Field crop: tomato
Growth stage: 1
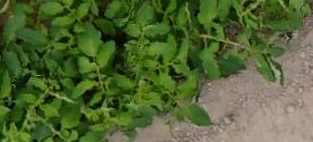
Species: tomato